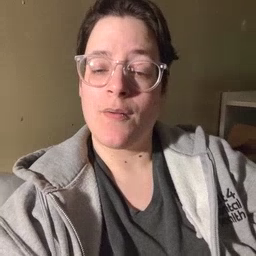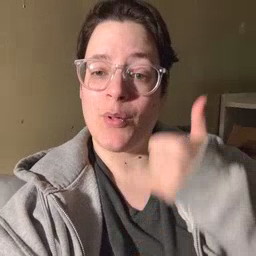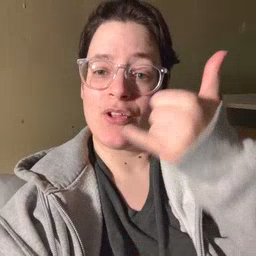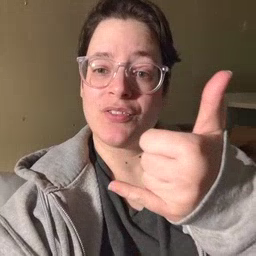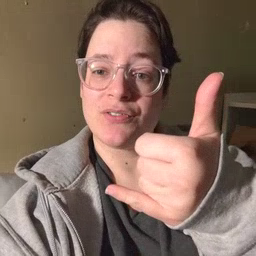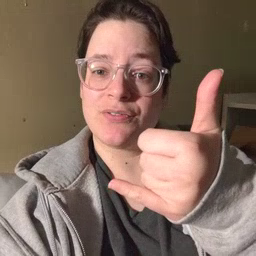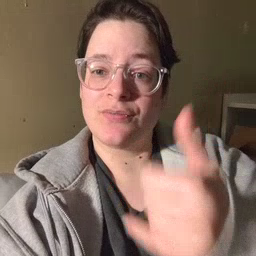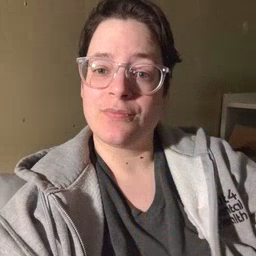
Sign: callonphone